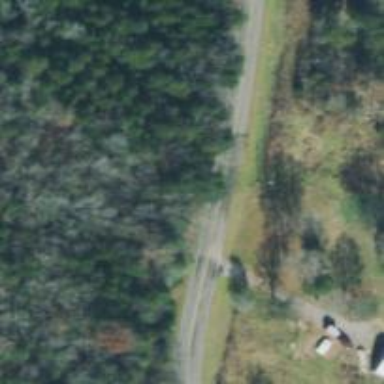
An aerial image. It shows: Unclassified road.